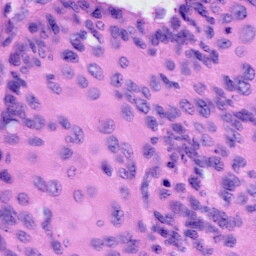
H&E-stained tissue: Cervix